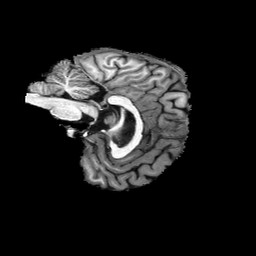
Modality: T1w
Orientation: sagittal
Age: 31
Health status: healthy
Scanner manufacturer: philips
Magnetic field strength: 3 T
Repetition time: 0.007855 s
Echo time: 0.003612 s